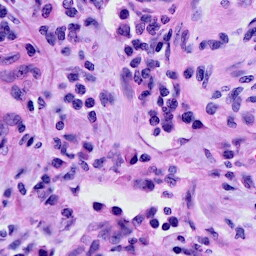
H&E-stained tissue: Cervix